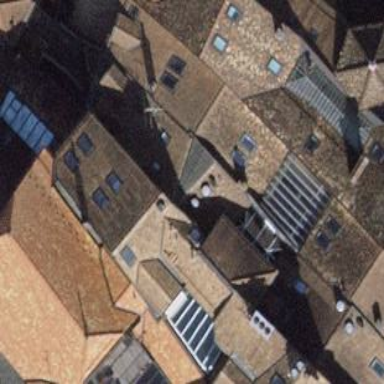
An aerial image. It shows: Gabled building with roof tiles oriented across.